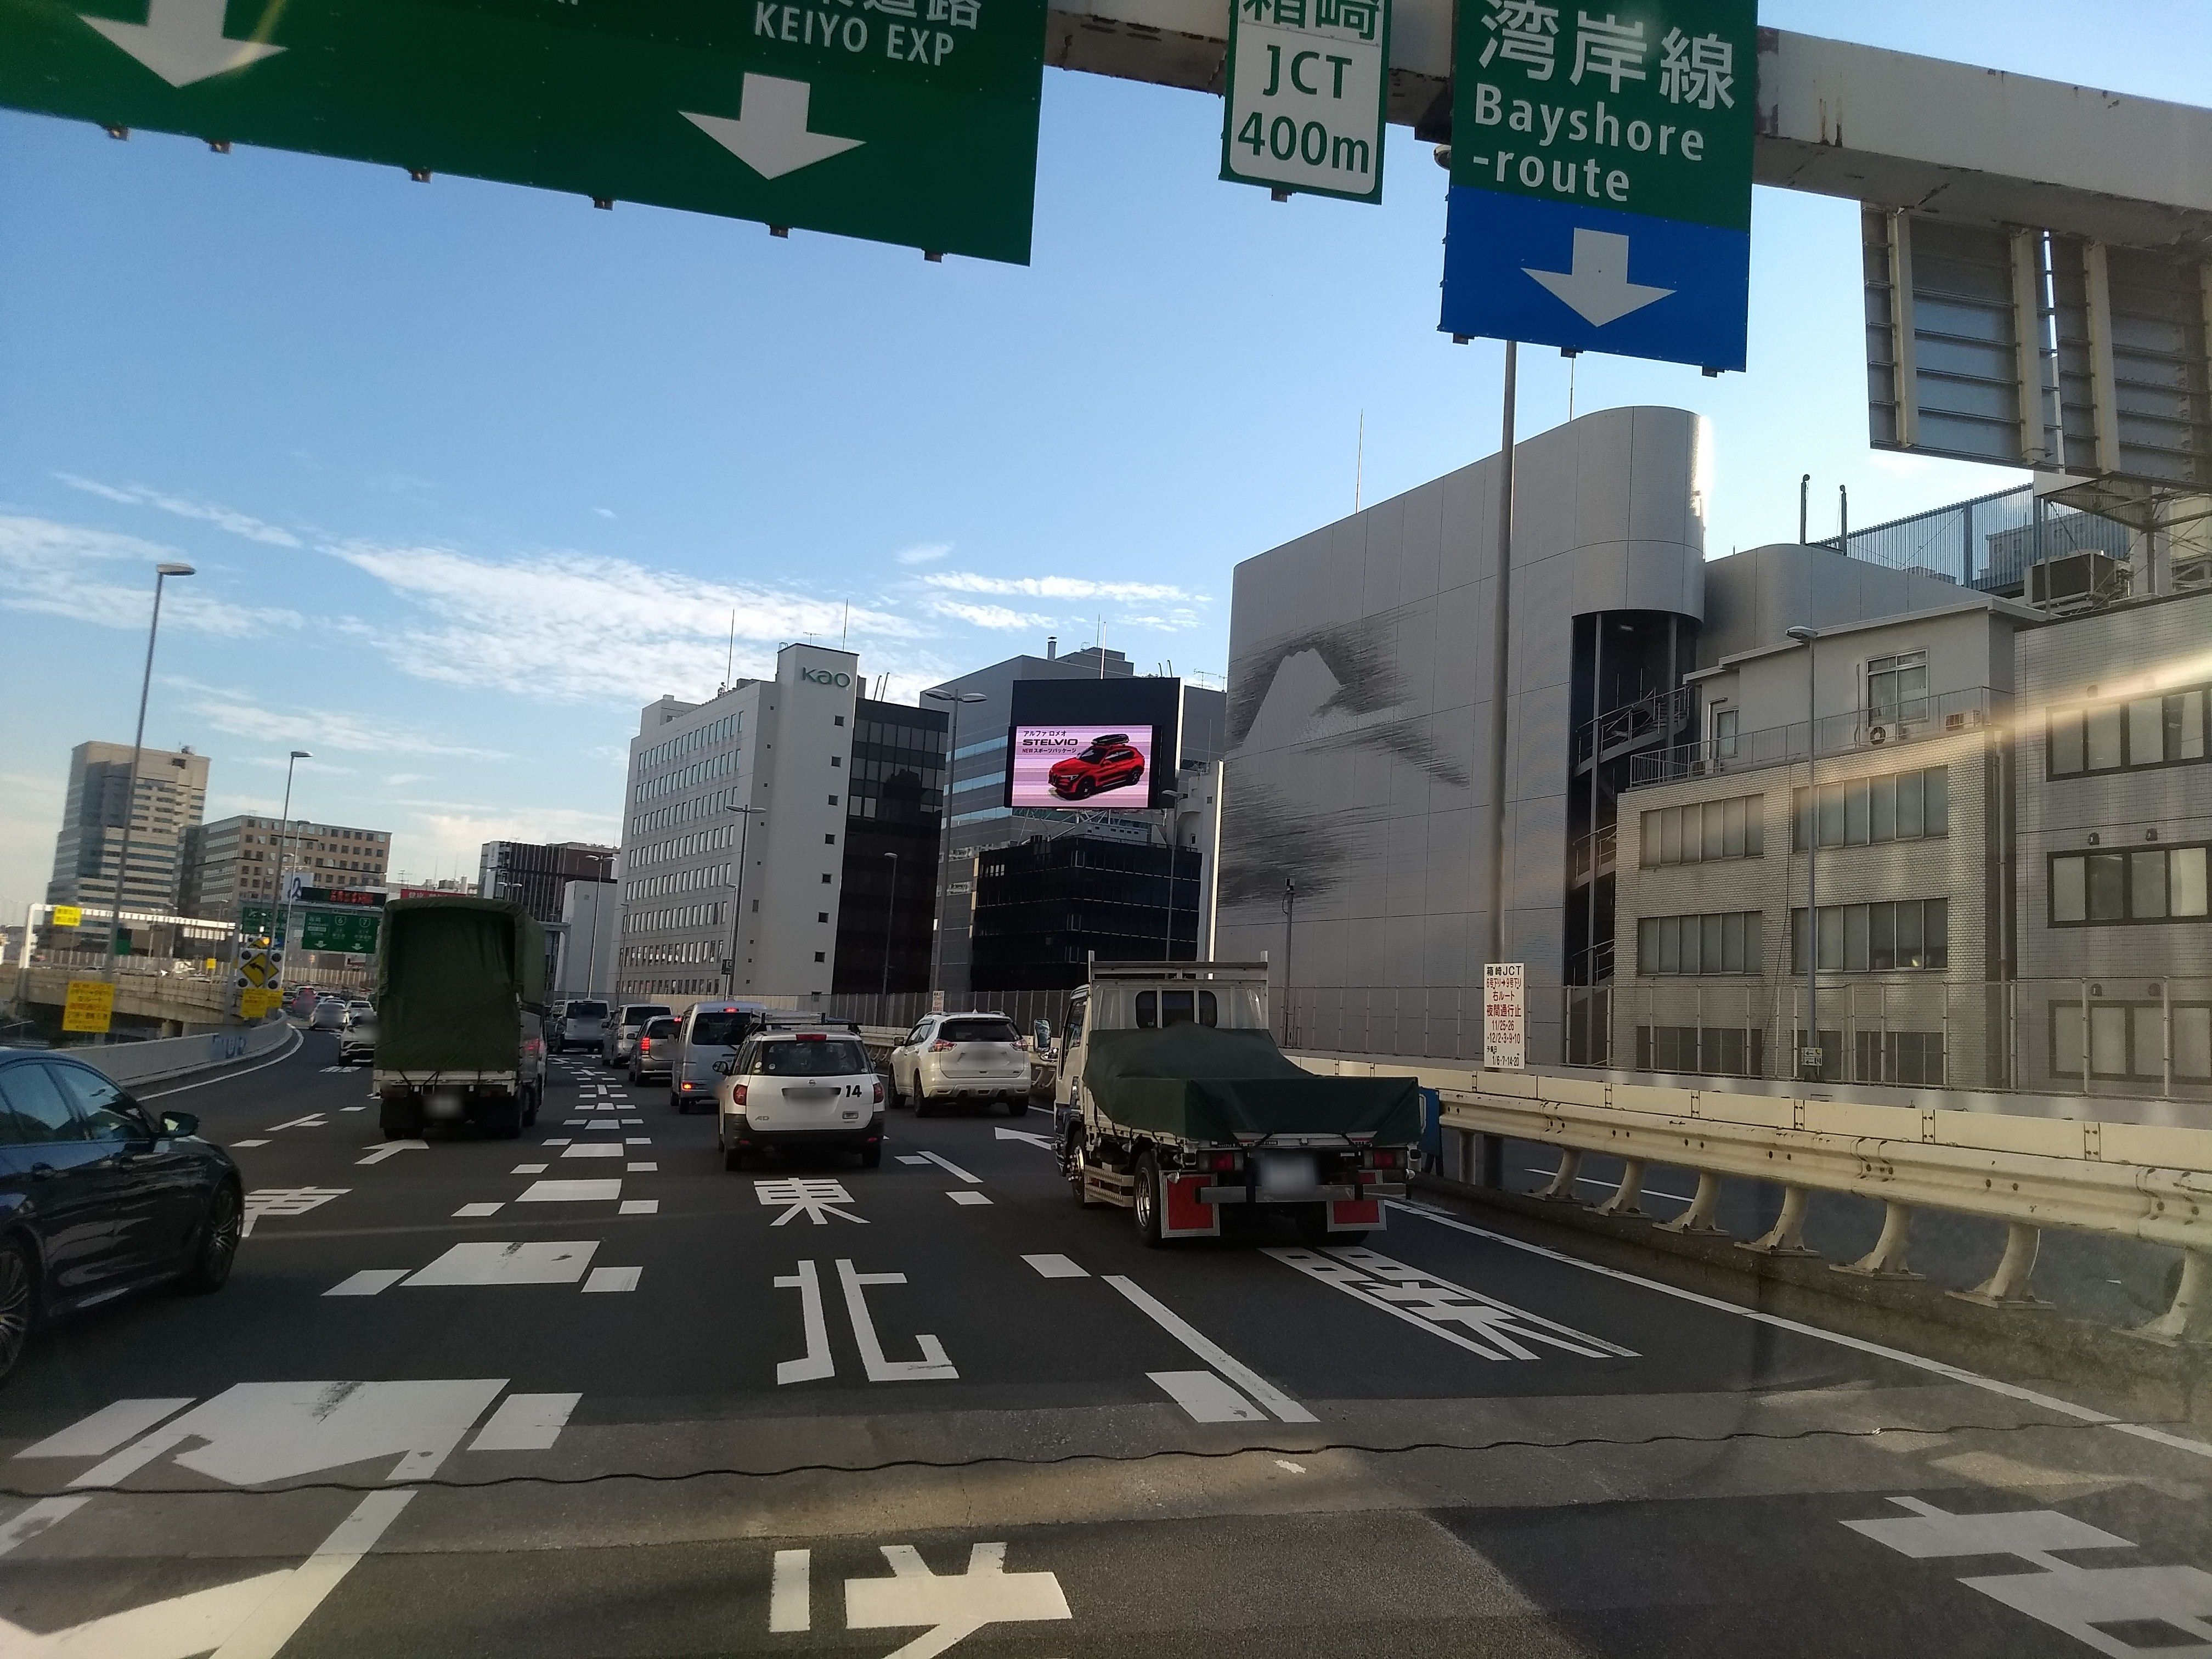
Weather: clear
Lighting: day
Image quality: good
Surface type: driving surface
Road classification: motorway
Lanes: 2
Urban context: urban centre
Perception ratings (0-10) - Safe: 1.2, Lively: 5.34, Beautiful: 5.39, Boring: 3.06, Depressing: 2.77, Wealthy: 4.44